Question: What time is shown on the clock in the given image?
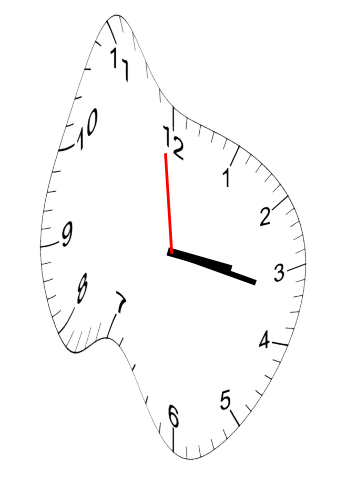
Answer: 03:16:59